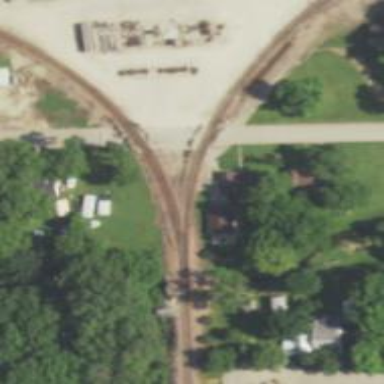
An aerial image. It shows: Railway level crossing.